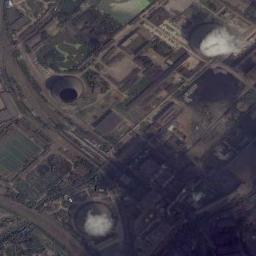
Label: thermal_power_station